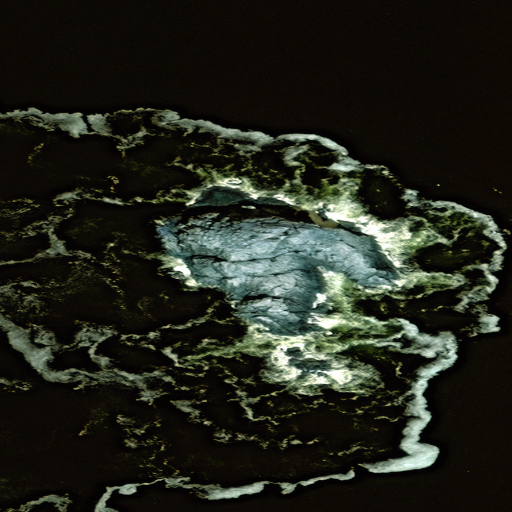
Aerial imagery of island in Alaska named Pilot Rock containing only unknown